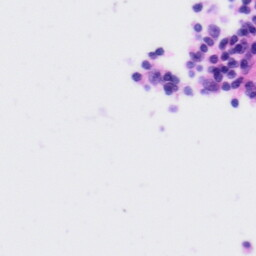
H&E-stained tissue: Tonsil